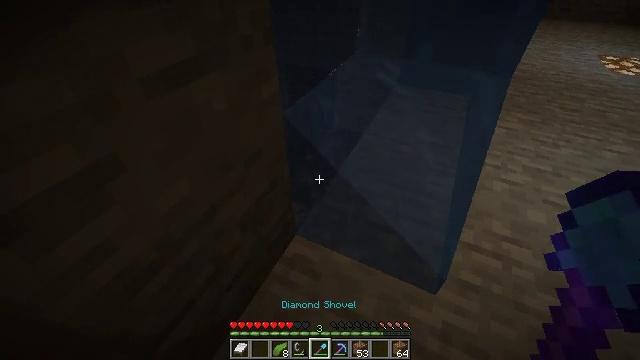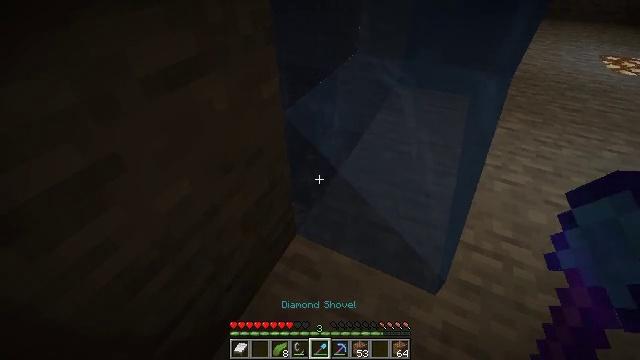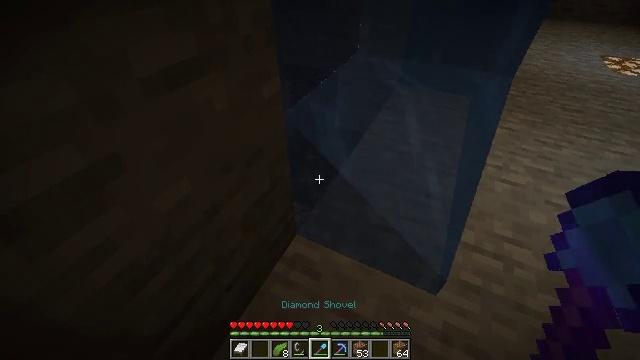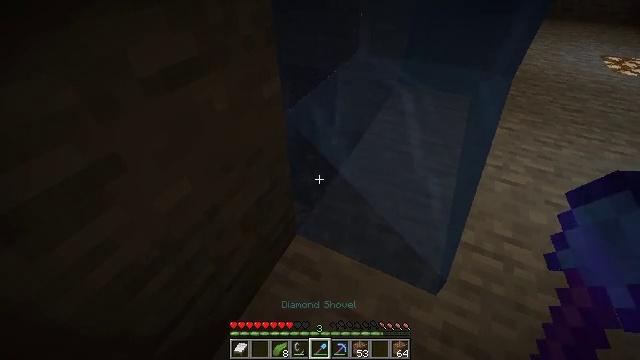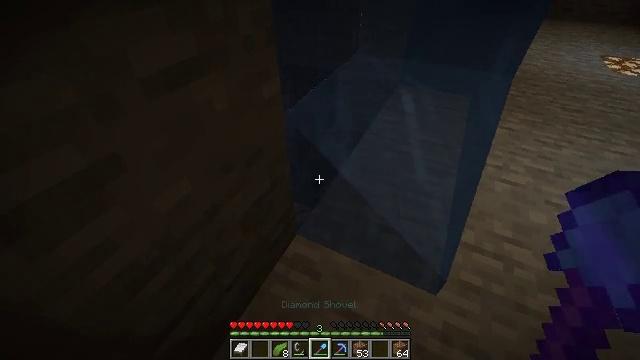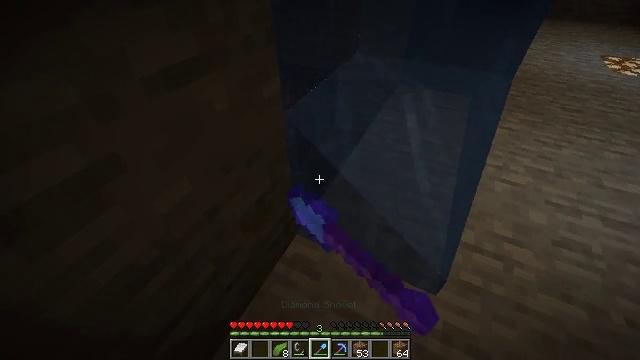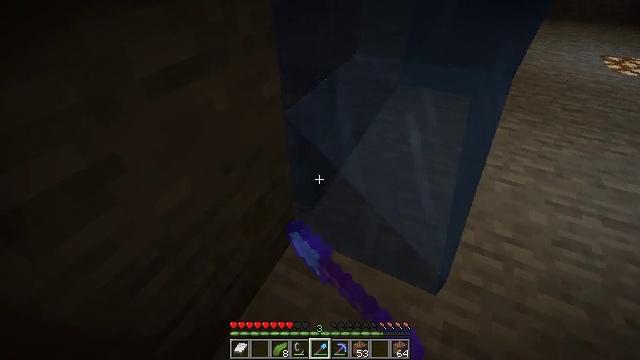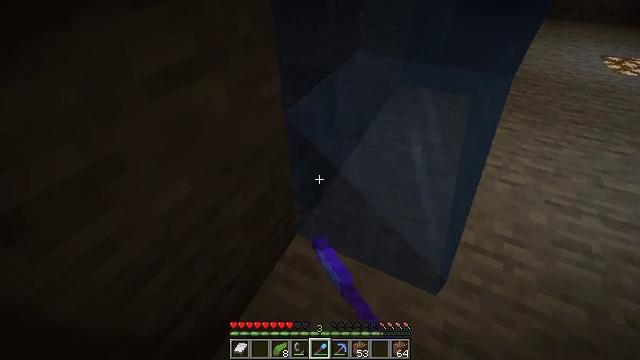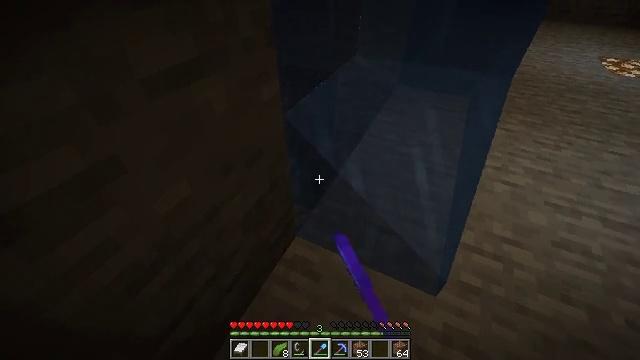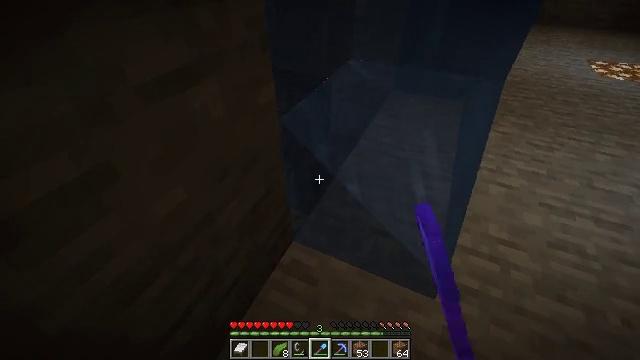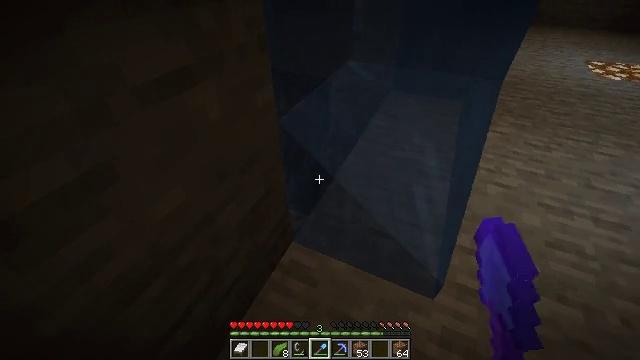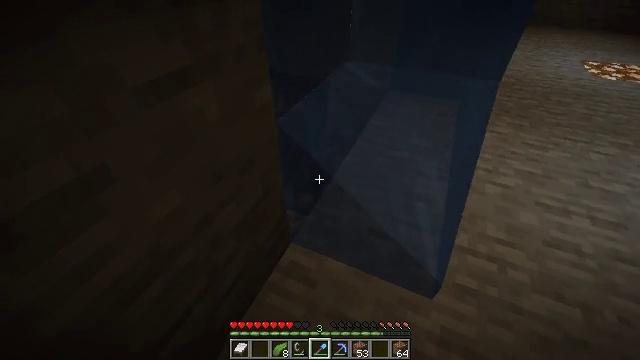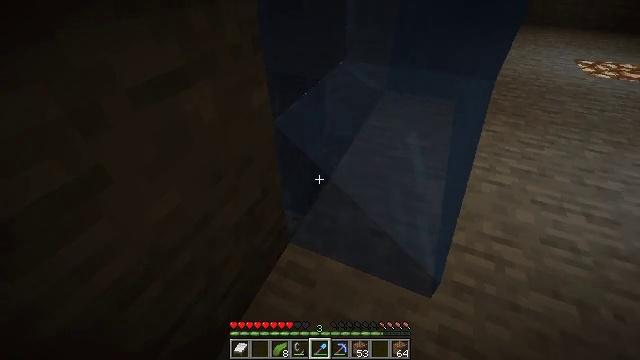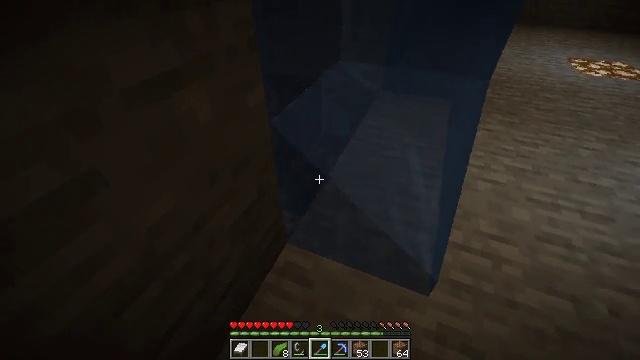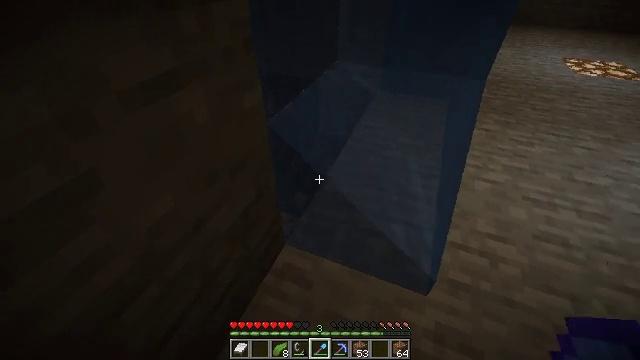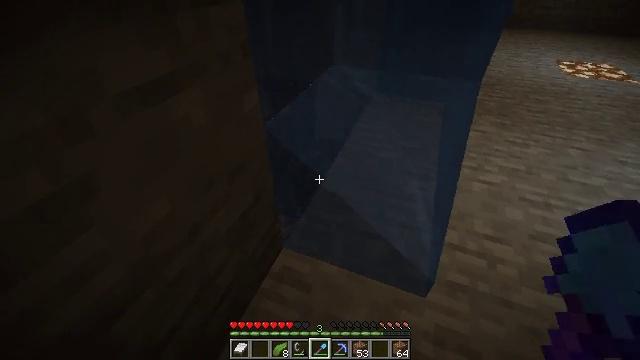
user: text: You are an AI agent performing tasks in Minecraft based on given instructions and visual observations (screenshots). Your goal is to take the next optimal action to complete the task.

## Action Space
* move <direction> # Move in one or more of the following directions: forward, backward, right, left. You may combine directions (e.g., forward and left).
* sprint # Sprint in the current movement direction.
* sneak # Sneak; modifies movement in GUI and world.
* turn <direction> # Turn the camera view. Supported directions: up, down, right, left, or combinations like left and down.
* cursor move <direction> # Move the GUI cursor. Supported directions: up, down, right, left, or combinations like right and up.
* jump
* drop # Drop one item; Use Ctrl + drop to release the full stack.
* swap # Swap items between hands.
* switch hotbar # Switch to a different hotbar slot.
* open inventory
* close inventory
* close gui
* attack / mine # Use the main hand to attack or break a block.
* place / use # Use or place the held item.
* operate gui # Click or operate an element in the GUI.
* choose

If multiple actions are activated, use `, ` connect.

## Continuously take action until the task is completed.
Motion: motion action
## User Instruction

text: Break soul sand to slow down mobs.
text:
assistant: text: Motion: no_op
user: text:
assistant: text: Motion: no_op
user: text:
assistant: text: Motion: no_op
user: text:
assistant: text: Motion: attack / mine
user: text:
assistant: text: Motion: attack / mine
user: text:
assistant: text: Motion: attack / mine
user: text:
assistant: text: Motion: no_op
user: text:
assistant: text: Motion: no_op
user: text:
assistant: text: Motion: turn right
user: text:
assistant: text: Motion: no_op
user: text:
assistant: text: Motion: no_op
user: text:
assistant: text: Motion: no_op
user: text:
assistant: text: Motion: no_op
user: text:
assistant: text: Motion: no_op
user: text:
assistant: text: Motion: no_op
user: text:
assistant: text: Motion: no_op
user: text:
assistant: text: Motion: no_op
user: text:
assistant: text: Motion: no_op
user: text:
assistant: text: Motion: no_op
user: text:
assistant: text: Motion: no_op
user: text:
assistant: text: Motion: no_op
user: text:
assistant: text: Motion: no_op
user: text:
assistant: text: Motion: no_op
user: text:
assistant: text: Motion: attack / mine
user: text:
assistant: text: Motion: attack / mine
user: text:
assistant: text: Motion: no_op
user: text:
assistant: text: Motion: no_op
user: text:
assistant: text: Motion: no_op
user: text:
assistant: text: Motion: no_op